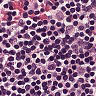
Metastatic tissue present: no